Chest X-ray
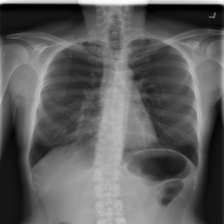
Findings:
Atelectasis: negative
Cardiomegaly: negative
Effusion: negative
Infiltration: negative
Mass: negative
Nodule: negative
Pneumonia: negative
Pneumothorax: negative
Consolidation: negative
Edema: negative
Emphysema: negative
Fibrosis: negative
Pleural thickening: negative
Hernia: negative